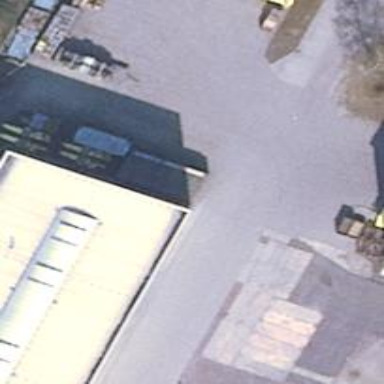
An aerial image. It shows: Concrete driveway serving as service road.